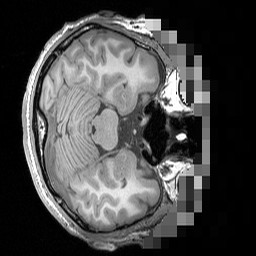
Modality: T1w
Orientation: axial
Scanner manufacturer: siemens
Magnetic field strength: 3 T
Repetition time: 1.5 s
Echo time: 0.00291 s